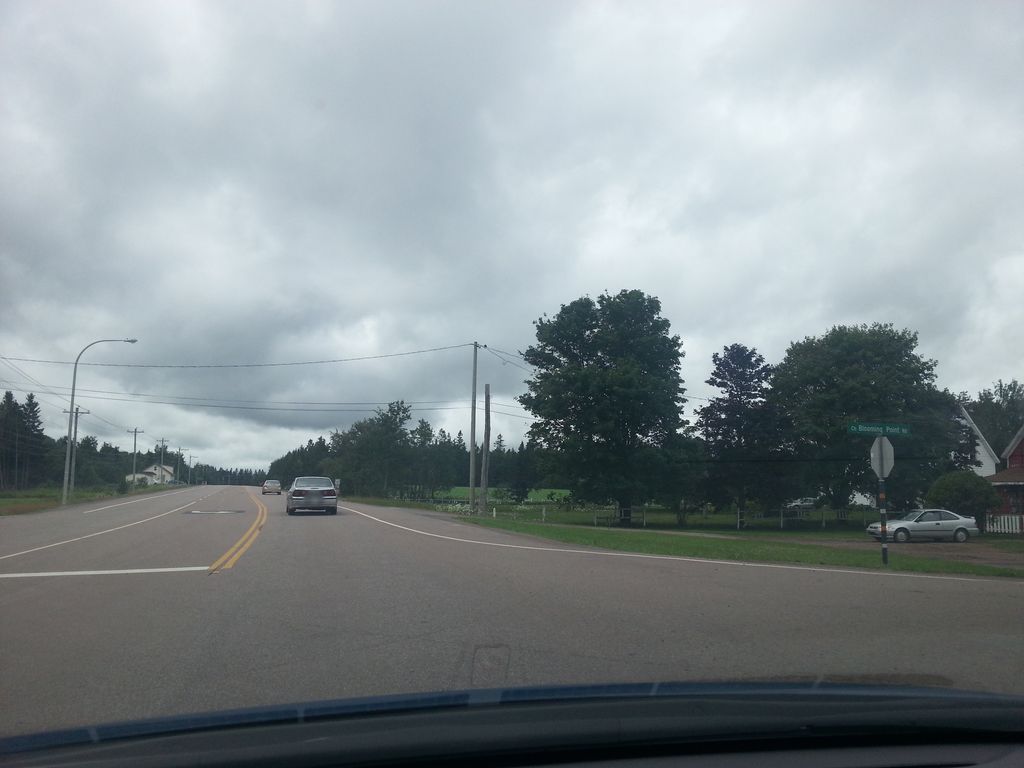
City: charlottetown